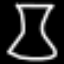
Label: hourglass